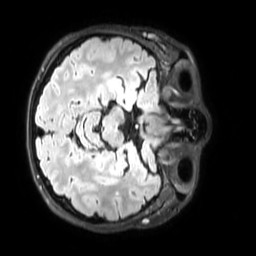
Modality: FLAIR
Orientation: axial
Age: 29
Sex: female
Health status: healthy
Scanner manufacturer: philips
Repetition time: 4.8 s
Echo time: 0.2813 s